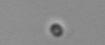
Label: nanoplankton_mix